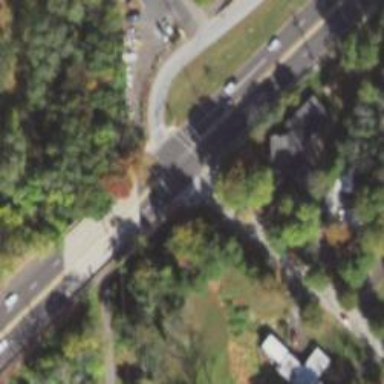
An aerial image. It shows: Marked crossing on the road.